【题型】填空题　【知识点】解析几何　【难度】medium
已知实数$x$，$y$满足$x|x|+\frac{y|y|}{3}=1$，则$|\sqrt{3}x+y-5|$的取值范围是\underline{\ \ \ \ \ \ \ \ \ \ }。
【解答】
\textbf{【答案】} $[5-\sqrt{6},5)$

\textbf{【知识点】} 已知方程求双曲线的渐近线、根据直线与椭圆的位置关系求参数或范围

\textbf{【分析】} 分情况讨论可作曲线，再根据双曲线的渐近线，结合目标函数的几何意义及曲线的几何性质可解得。

\textbf{【详解】} 因为实数$x$，$y$满足$x|x|+\frac{y|y|}{3}=1$，
- 当$x\ge0$，$y\ge0$时，方程为$x^2+\frac{y^2}{3}=1$，图象为椭圆在第一象限的部分；
- 当$x\ge0$，$y<0$时，方程为$x^2-\frac{y^2}{3}=1$，图象为双曲线在第四象限的部分；
- 当$x<0$，$y\ge0$时，方程为$-x^2+\frac{y^2}{3}=1$，图象为双曲线在第二象限的部分；
- 当$x<0$，$y<0$时，方程为$-x^2-\frac{y^2}{3}=1$，图象不存在。

在同一坐标系中作出函数的图象如图所示，
根据双曲线的方程可知，两条双曲线的渐近线方程都是$y=\pm\sqrt{3}x$，
令$z=\sqrt{3}x+y-5$，即直线$y=-\sqrt{3}x+z+5$与渐近线平行，
当$z$最大时，为图中①的情况，即直线与椭圆相切，
联立方程组$\begin{cases}x^2+\frac{y^2}{3}=1\\y=-\sqrt{3}x+z+5\end{cases}$，
可得$6x^2-2\sqrt{3}(z+5)x+(z+5)^2-3=0$，
当直线与椭圆相切时，则有$\Delta=12(z+5)^2-24[(z+5)^2-3]=0$，
解得$z=-5\pm\sqrt{6}$，
又因为椭圆的图象只有第一象限的部分，
故$z=-5+\sqrt{6}$，恰在图中②的位置，且取不到这个最小值，
此时$y=-\sqrt{3}x+z+5\approx-\sqrt{3}x$，则$z>-5$，
综上可得，$z$的取值范围为$-5<z\le-5+\sqrt{6}$，
所以$|z|$的取值范围为$[5-\sqrt{6},5)$，
即$|\sqrt{3}x+y-5|$的取值范围是$[5-\sqrt{6},5)$。

故答案为：$[5-\sqrt{6},5)$。

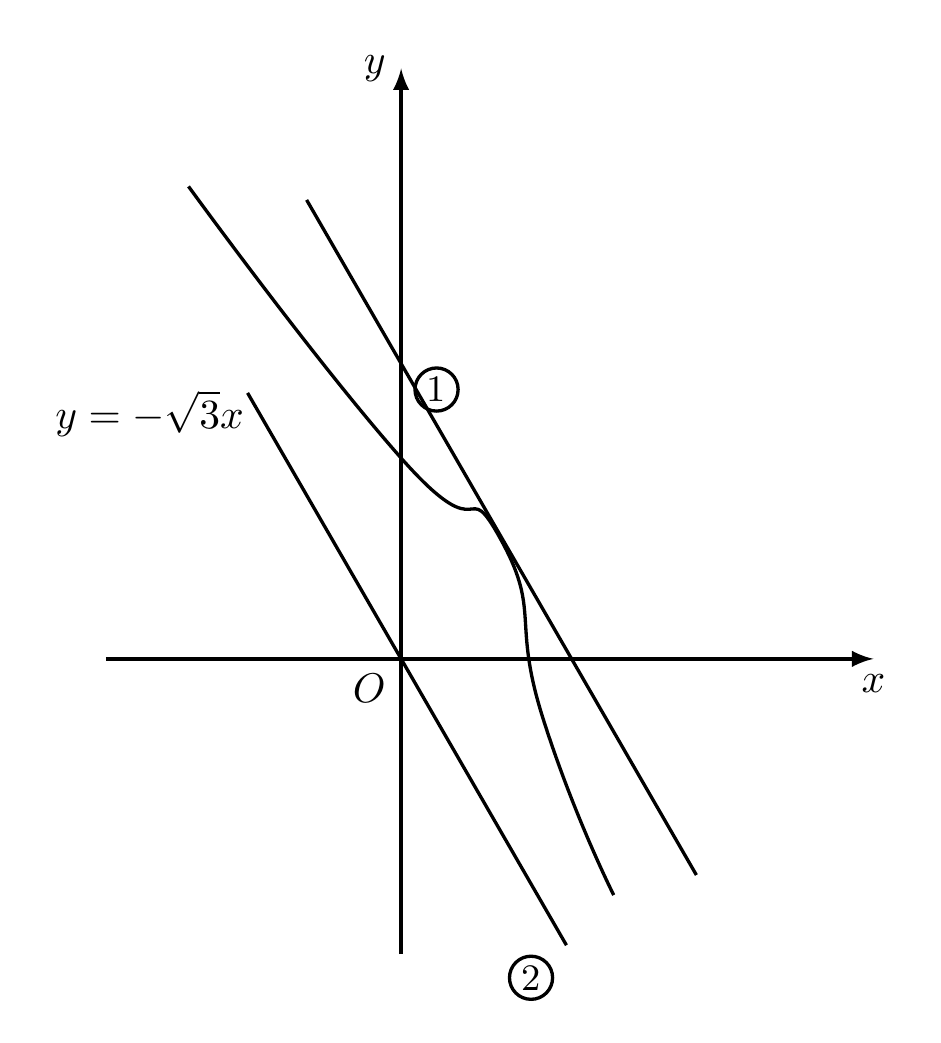